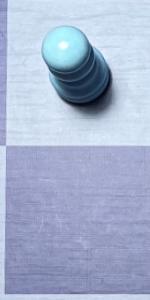
Label: Empty